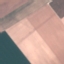
Land use / land cover class: AnnualCrop